Field crop: tomato
Growth stage: 2
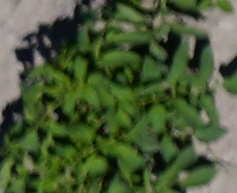
Species: tomato